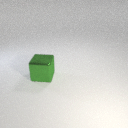
large green metal cube